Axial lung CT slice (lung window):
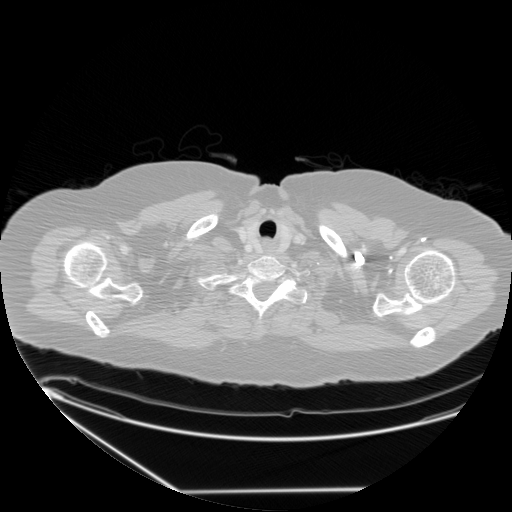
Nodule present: no